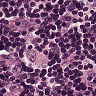
Metastatic tissue present: yes